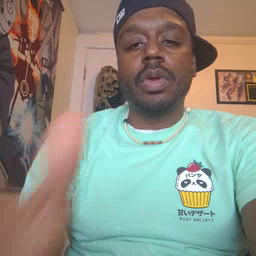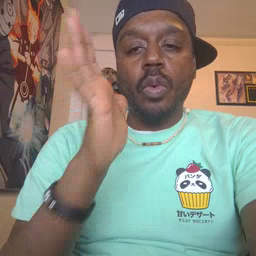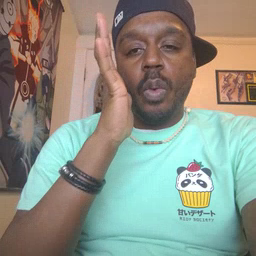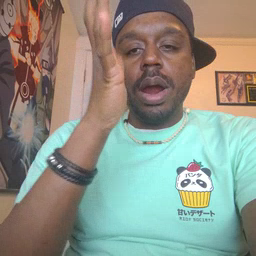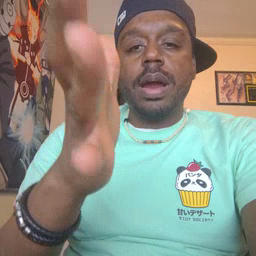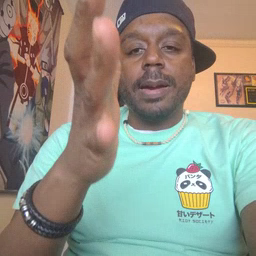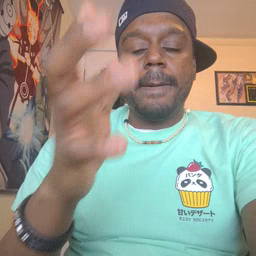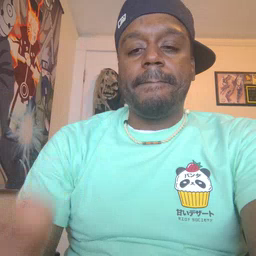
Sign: will